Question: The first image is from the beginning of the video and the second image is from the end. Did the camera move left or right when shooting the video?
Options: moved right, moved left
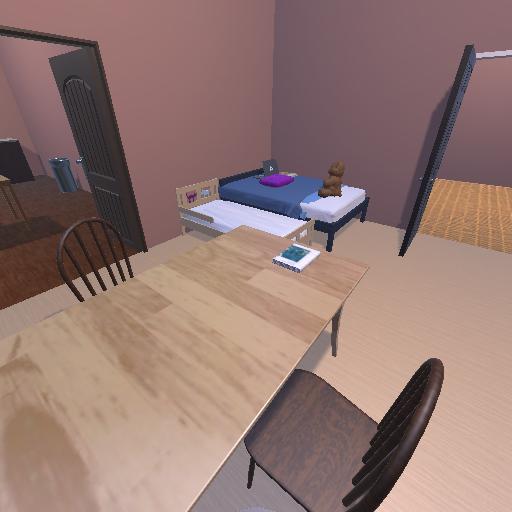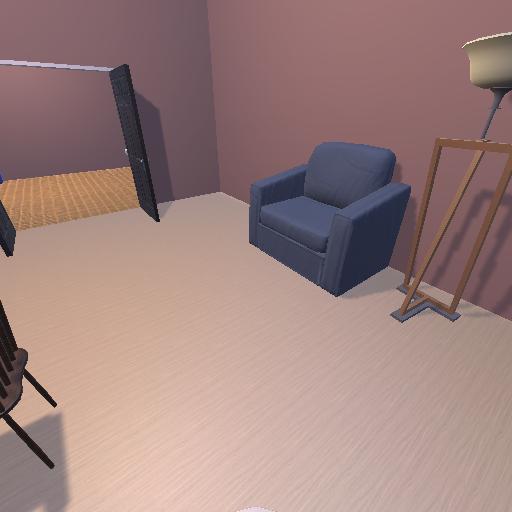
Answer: moved right